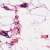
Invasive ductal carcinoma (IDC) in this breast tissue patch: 0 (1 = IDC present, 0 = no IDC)